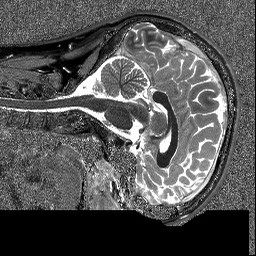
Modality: T1map
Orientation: sagittal
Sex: male